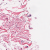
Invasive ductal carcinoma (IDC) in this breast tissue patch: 0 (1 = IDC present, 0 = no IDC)